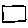
Label: square